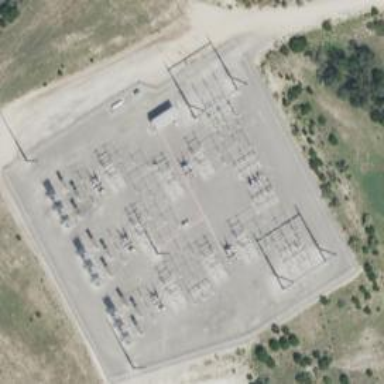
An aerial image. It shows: Switch for power supply.